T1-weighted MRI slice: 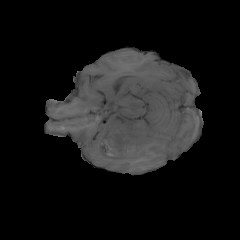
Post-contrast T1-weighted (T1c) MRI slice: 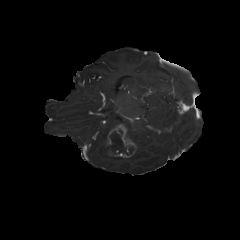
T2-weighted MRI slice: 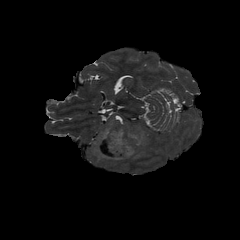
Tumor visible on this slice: yes